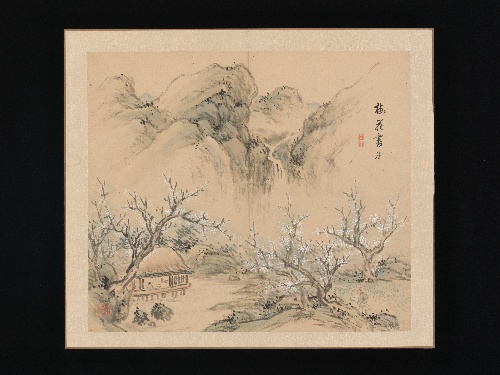
Artist: Takaku Aigai
Artist bio: Japanese, 1796–1843
Date: 1833
Object type: Album
Classification: Paintings
Medium: Album with twelve leaves; ink and color on paper
Culture: Japan
Period: Edo period (1615–1868)
Dimensions: Album: 13 × 7 1/2 × 1 in. (33 × 19 × 2.5 cm)
Image (each leaf): 11 7/16 × 13 1/8 in. (29 × 33.3 cm)
Department: Asian Art
Credit line: Mary Griggs Burke Collection, Gift of the Mary and Jackson Burke Foundation, 2015
Accession year: 2015
Repository: Metropolitan Museum of Art, New York, NY
Tags: Mountains|Landscapes